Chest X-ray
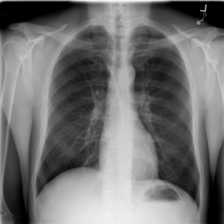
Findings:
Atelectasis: negative
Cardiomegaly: negative
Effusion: negative
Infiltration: negative
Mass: negative
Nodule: negative
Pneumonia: negative
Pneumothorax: negative
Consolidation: negative
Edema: negative
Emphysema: negative
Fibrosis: negative
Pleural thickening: negative
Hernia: negative